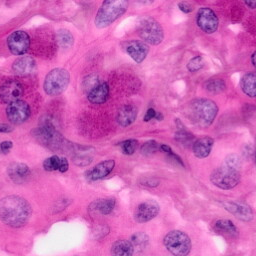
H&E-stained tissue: Pancreatic